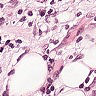
Metastatic tissue present: yes